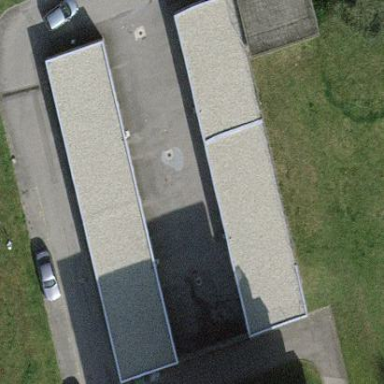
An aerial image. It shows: Group of garages.